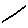
Label: line